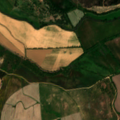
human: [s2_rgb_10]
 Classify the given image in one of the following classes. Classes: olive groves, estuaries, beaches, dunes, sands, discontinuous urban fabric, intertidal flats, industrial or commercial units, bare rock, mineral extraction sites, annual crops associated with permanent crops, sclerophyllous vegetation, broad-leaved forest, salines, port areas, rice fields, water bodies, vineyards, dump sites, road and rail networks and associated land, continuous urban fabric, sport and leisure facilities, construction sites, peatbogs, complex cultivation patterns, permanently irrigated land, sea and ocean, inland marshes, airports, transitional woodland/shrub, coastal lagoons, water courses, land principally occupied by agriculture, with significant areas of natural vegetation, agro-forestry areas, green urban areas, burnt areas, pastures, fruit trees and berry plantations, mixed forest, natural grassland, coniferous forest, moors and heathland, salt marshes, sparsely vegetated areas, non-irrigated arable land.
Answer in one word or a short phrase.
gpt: non-irrigated arable land, permanently irrigated land, complex cultivation patterns, land principally occupied by agriculture, with significant areas of natural vegetation, coniferous forest, transitional woodland/shrub